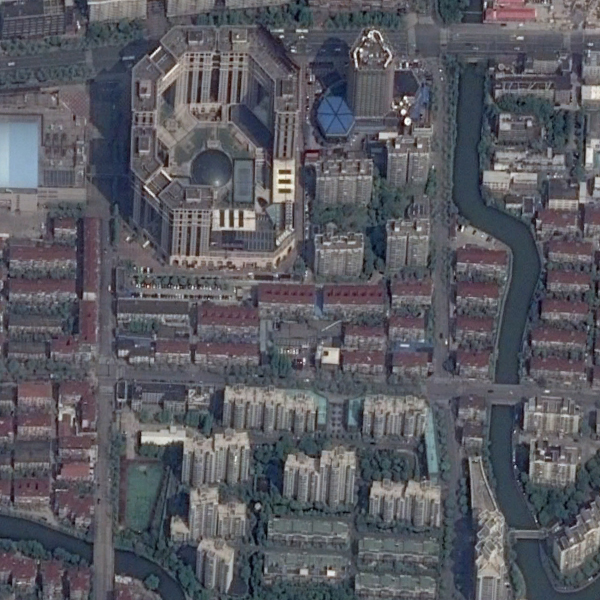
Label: Commercial